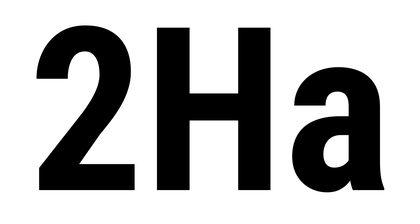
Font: Roboto_Condensed_Bold